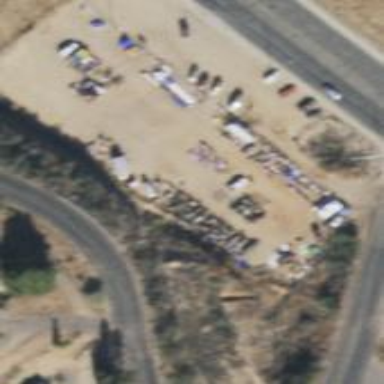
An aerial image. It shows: Marketplace.